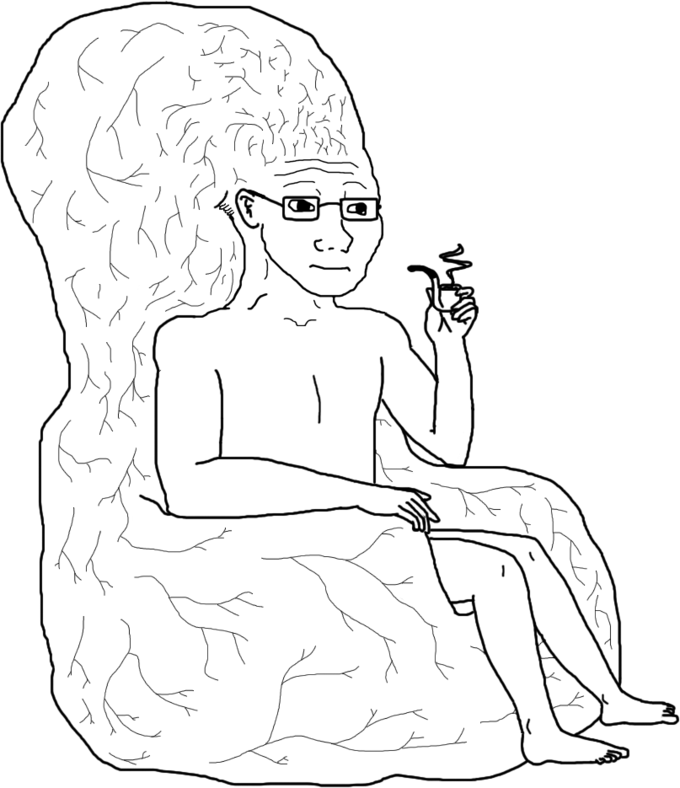
Label: 5_Brainiak